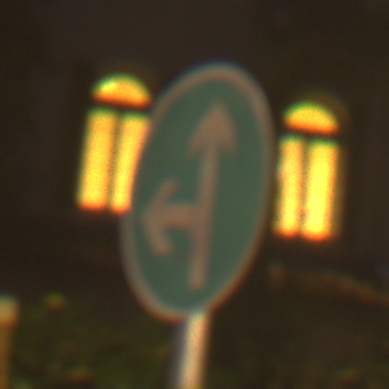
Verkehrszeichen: VorgeschriebeneFahrtrichtungGeradeausOderLinks
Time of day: Night
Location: Outdoor (Urban)
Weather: Clear
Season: NotSpecified
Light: Artificial